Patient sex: M
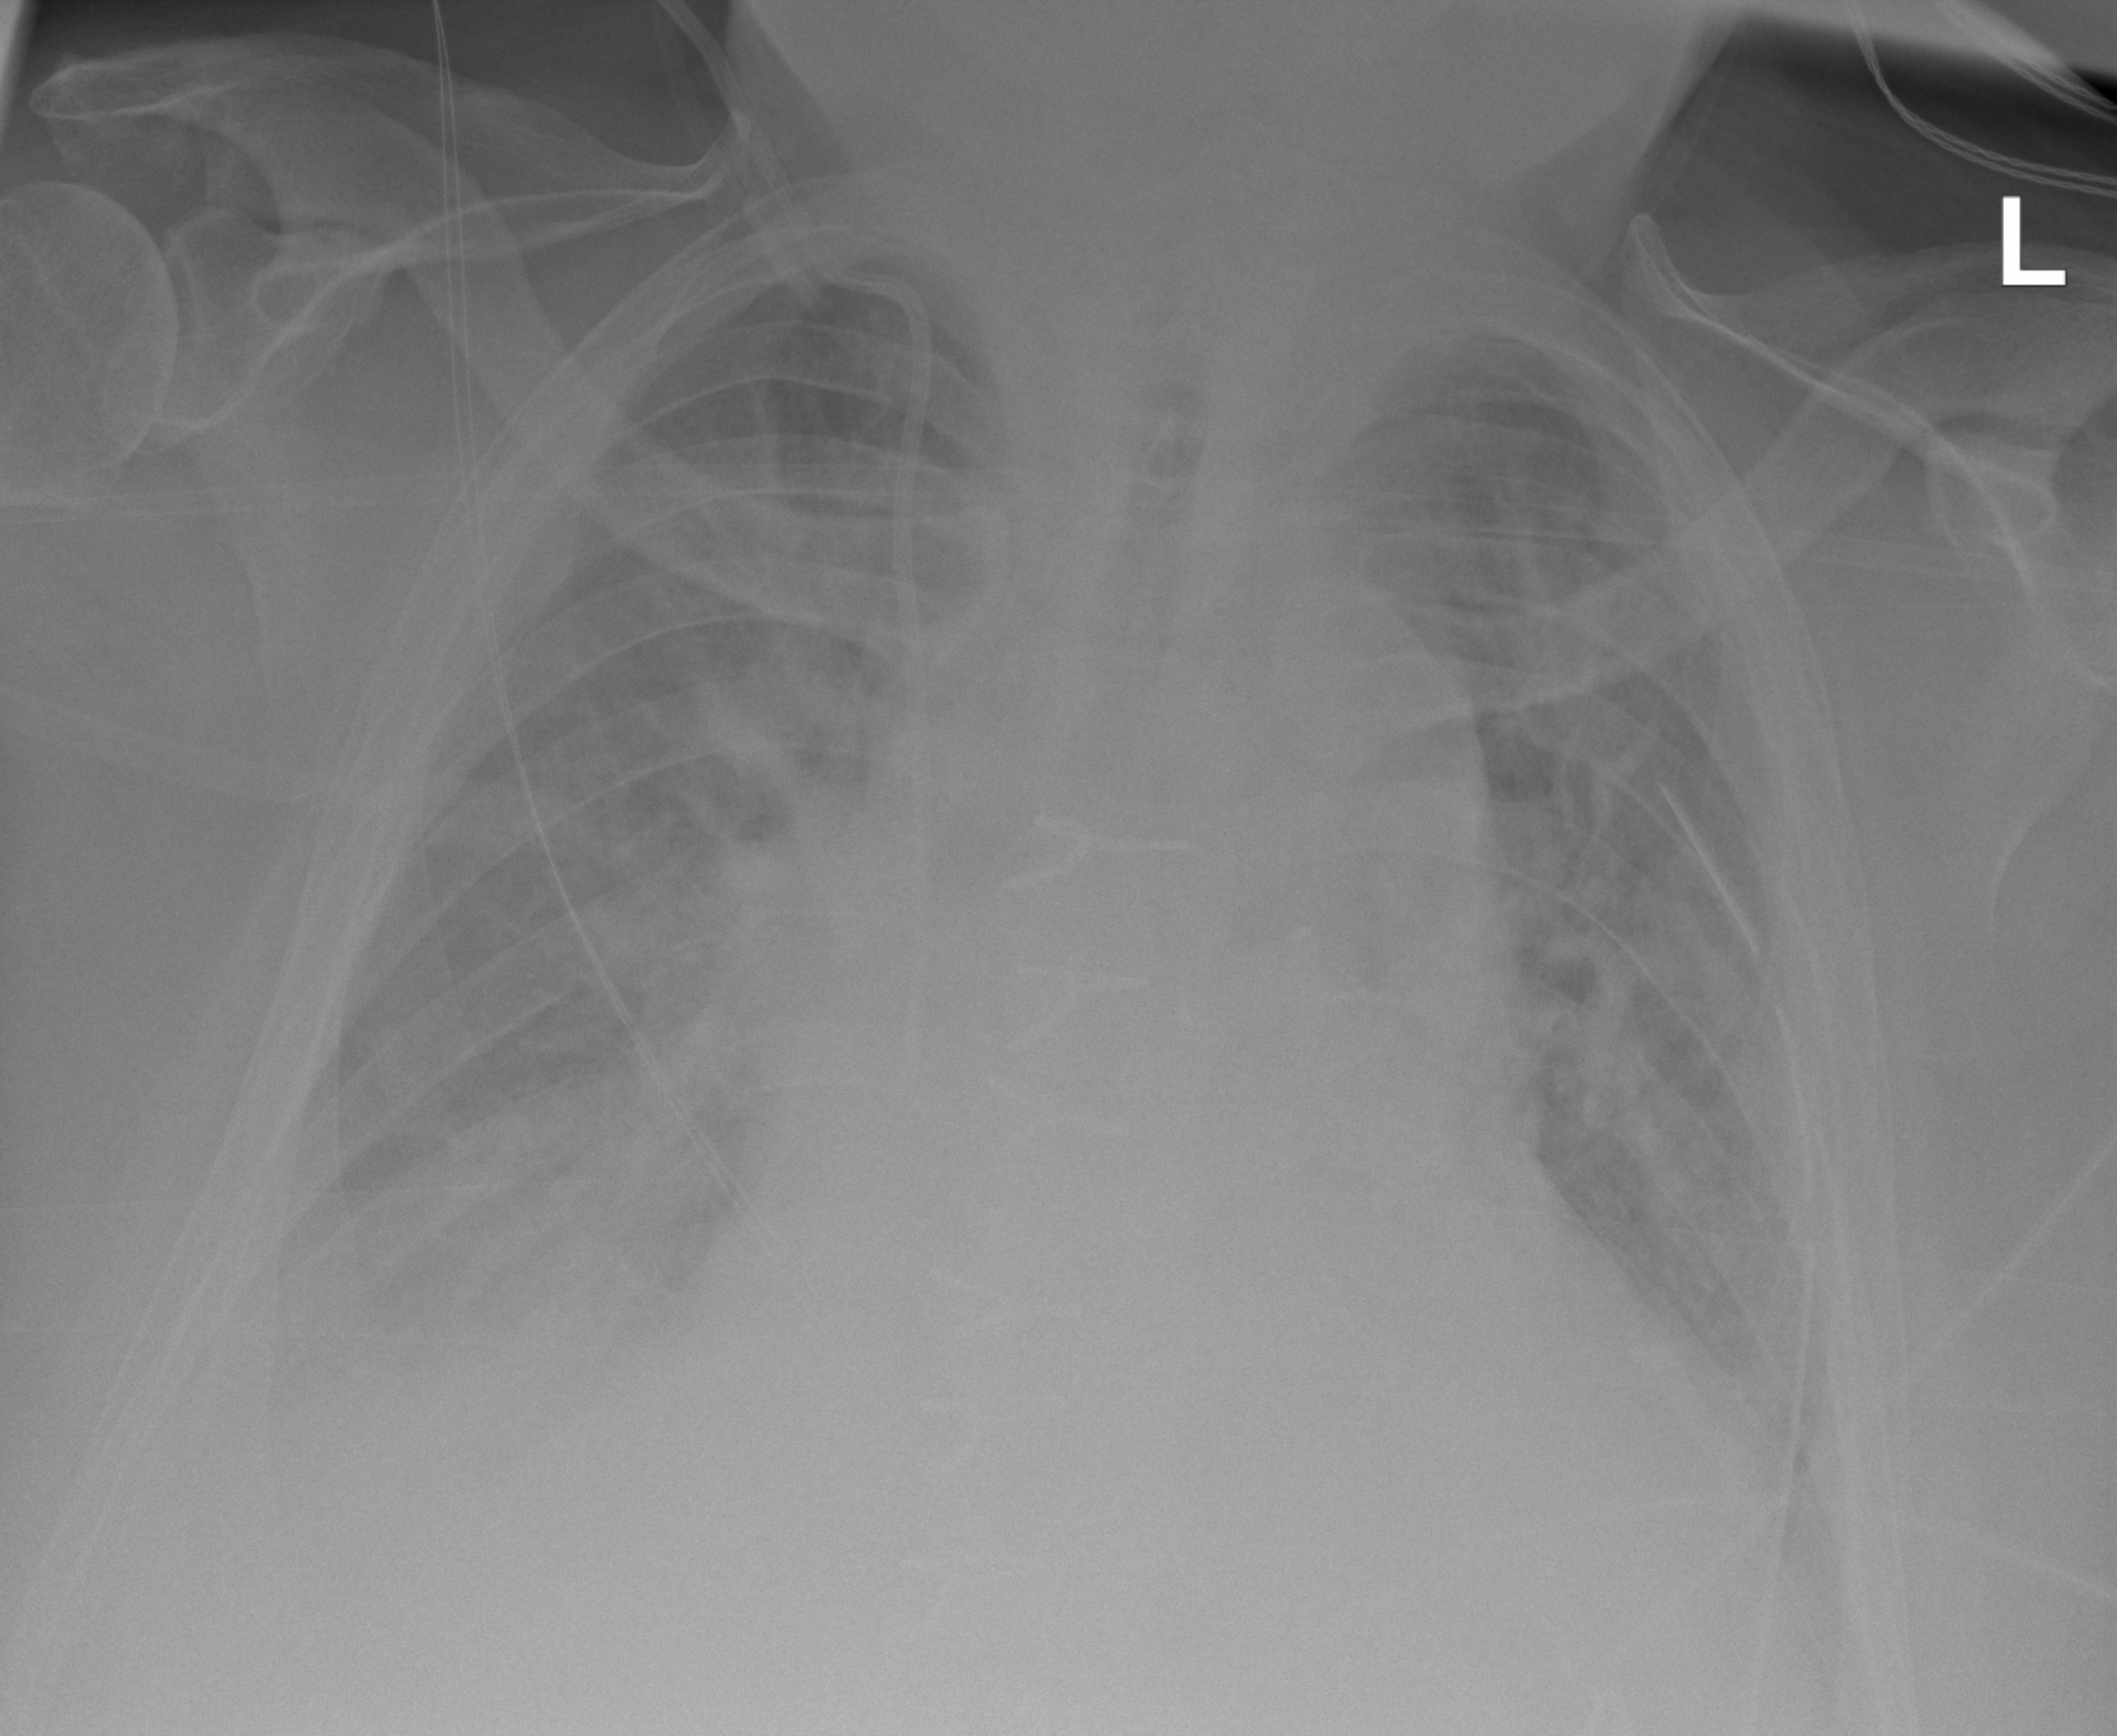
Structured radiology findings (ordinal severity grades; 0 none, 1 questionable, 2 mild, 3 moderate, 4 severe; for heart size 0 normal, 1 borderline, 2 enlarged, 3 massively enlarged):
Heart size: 2
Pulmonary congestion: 2
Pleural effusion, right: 2
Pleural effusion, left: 2
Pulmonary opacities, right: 2
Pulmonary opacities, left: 2
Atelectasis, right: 2
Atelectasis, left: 2